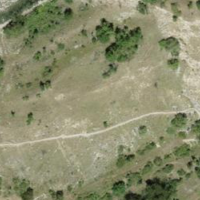
EUNIS habitat code: 45
Species observed at this site:
Oedipoda caerulescens
Melanargia galathea